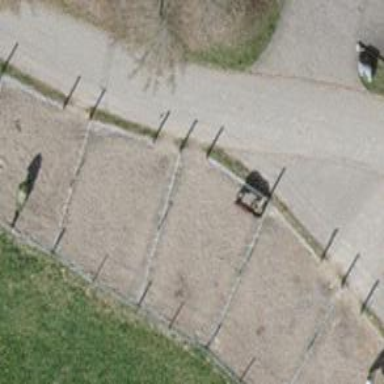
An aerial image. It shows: Gate.